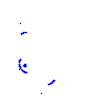
Particle: kaon